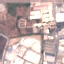
Land use / land cover class: Industrial